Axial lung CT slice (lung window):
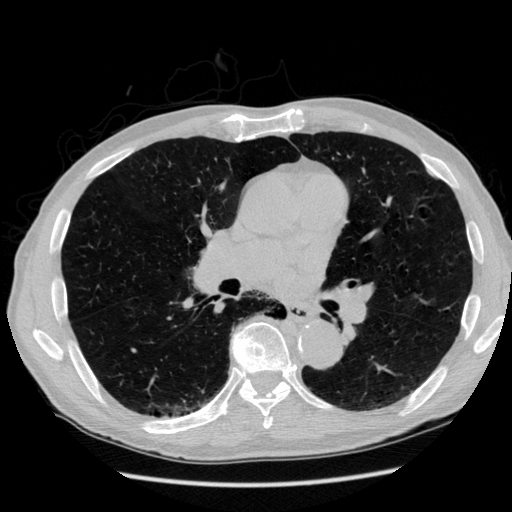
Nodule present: no